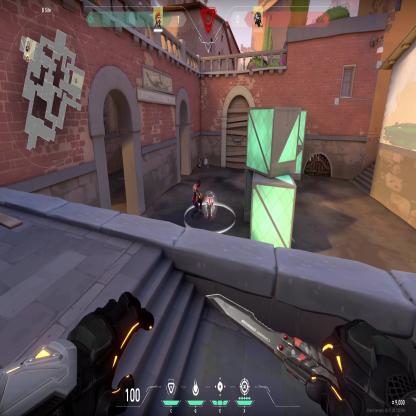
Label: planted spike ; enemy